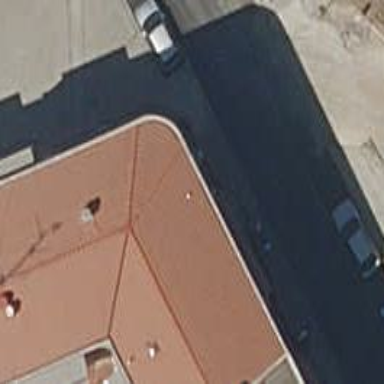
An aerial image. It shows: Car shop.